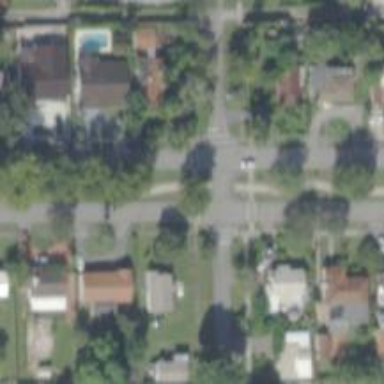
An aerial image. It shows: Marked crossing on footway.